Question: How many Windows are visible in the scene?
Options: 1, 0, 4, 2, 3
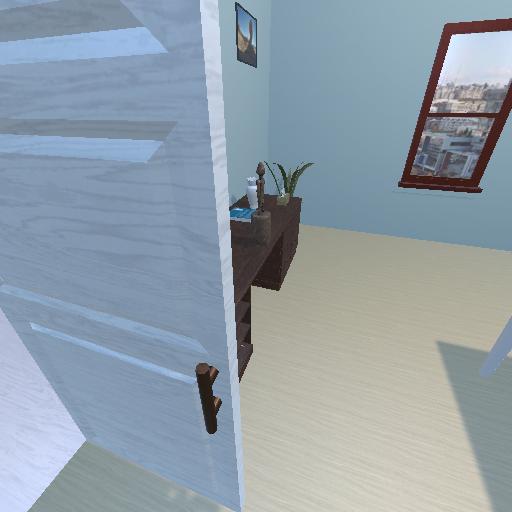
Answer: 1